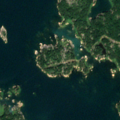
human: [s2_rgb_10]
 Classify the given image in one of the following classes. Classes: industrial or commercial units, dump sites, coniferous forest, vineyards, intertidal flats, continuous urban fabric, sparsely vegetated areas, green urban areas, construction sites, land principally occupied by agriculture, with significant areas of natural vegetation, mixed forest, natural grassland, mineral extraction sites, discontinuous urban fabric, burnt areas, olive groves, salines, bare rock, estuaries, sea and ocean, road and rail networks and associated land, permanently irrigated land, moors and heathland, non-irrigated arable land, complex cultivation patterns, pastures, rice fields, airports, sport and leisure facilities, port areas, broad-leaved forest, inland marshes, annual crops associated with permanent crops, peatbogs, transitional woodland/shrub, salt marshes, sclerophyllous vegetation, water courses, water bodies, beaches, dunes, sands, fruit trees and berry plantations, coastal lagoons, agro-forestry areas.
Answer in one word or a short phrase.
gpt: coniferous forest, mixed forest, sea and ocean